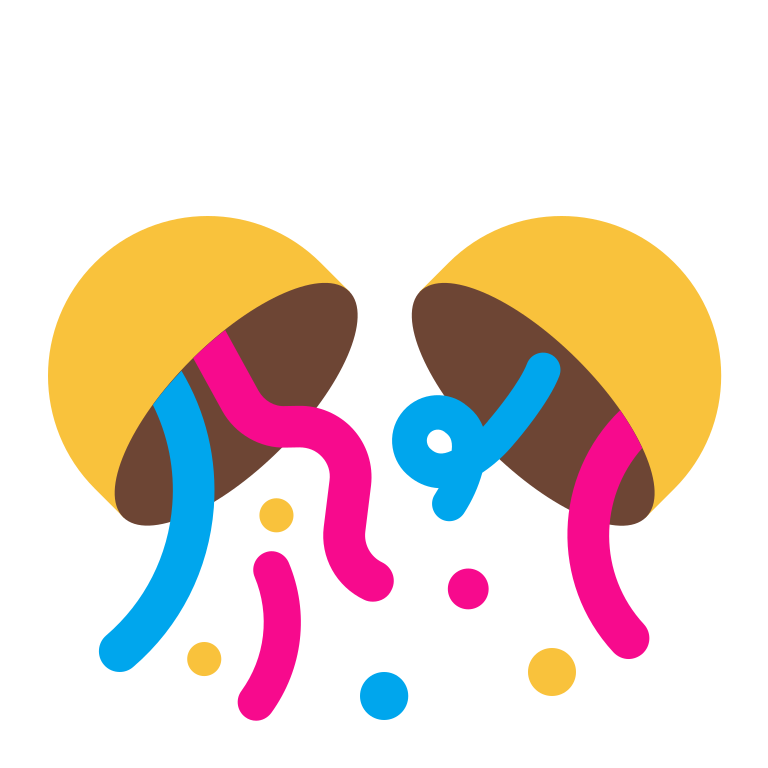
confetti ball flat